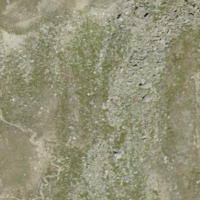
EUNIS habitat code: 31
Species observed at this site:
Gentianella campestris